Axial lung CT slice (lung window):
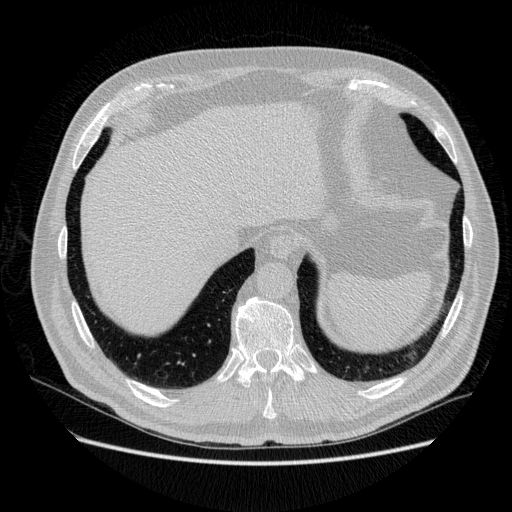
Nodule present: no